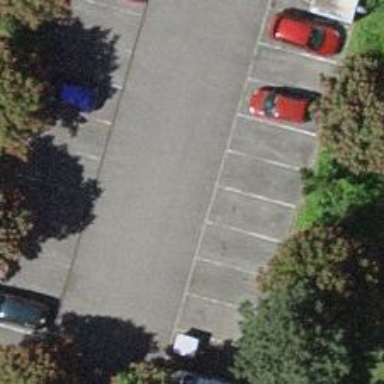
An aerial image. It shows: Parking area.